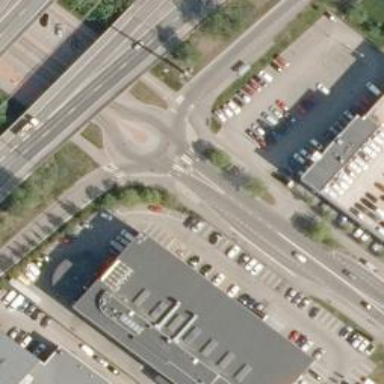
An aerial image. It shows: Secondary road made of asphalt leading to roundabout.